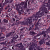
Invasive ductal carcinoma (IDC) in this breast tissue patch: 1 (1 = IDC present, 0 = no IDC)